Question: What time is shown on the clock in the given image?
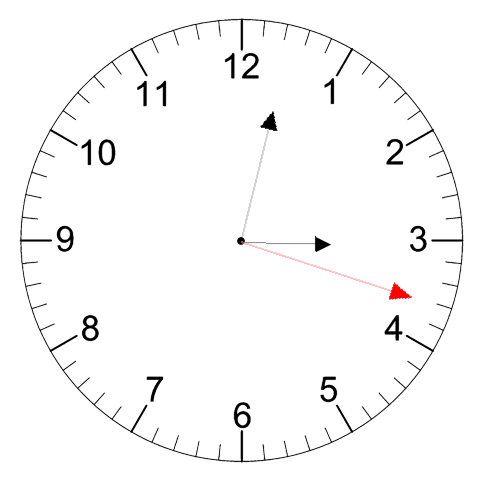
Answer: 03:02:18